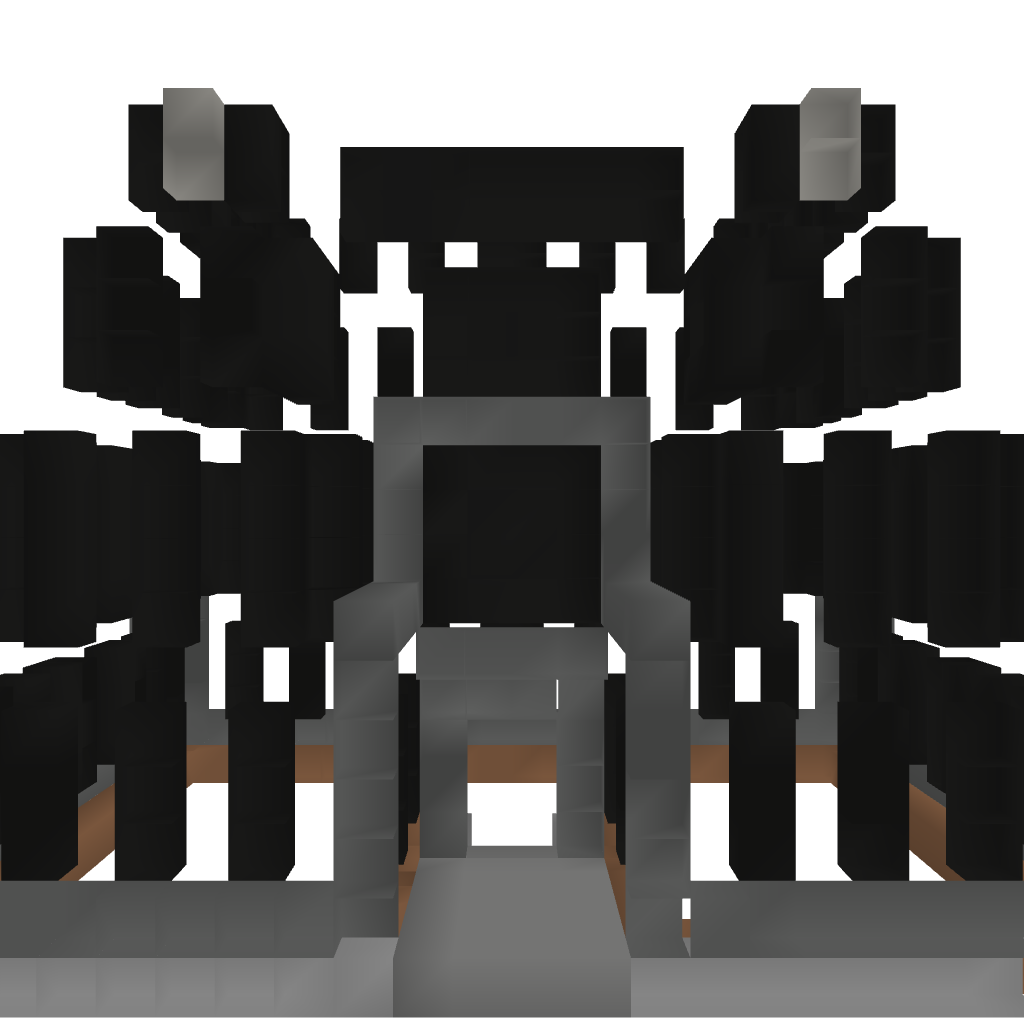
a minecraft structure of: Modern Government Building